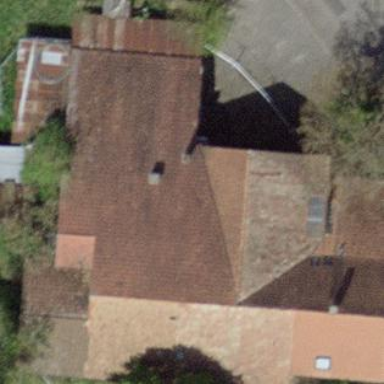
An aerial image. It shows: Farm building.